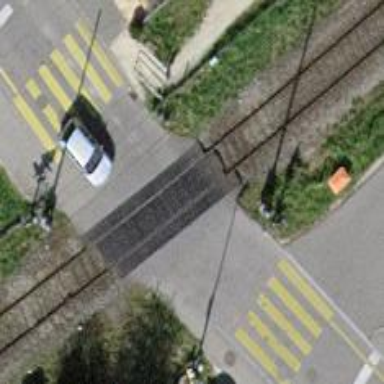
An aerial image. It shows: Railway level crossing.